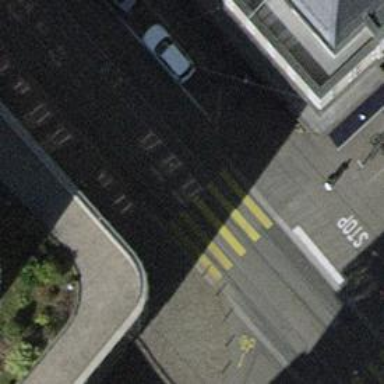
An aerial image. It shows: Tram crossing on the railway.